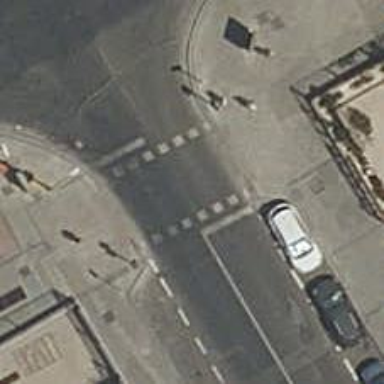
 there are traffic signals and zebra crossing."